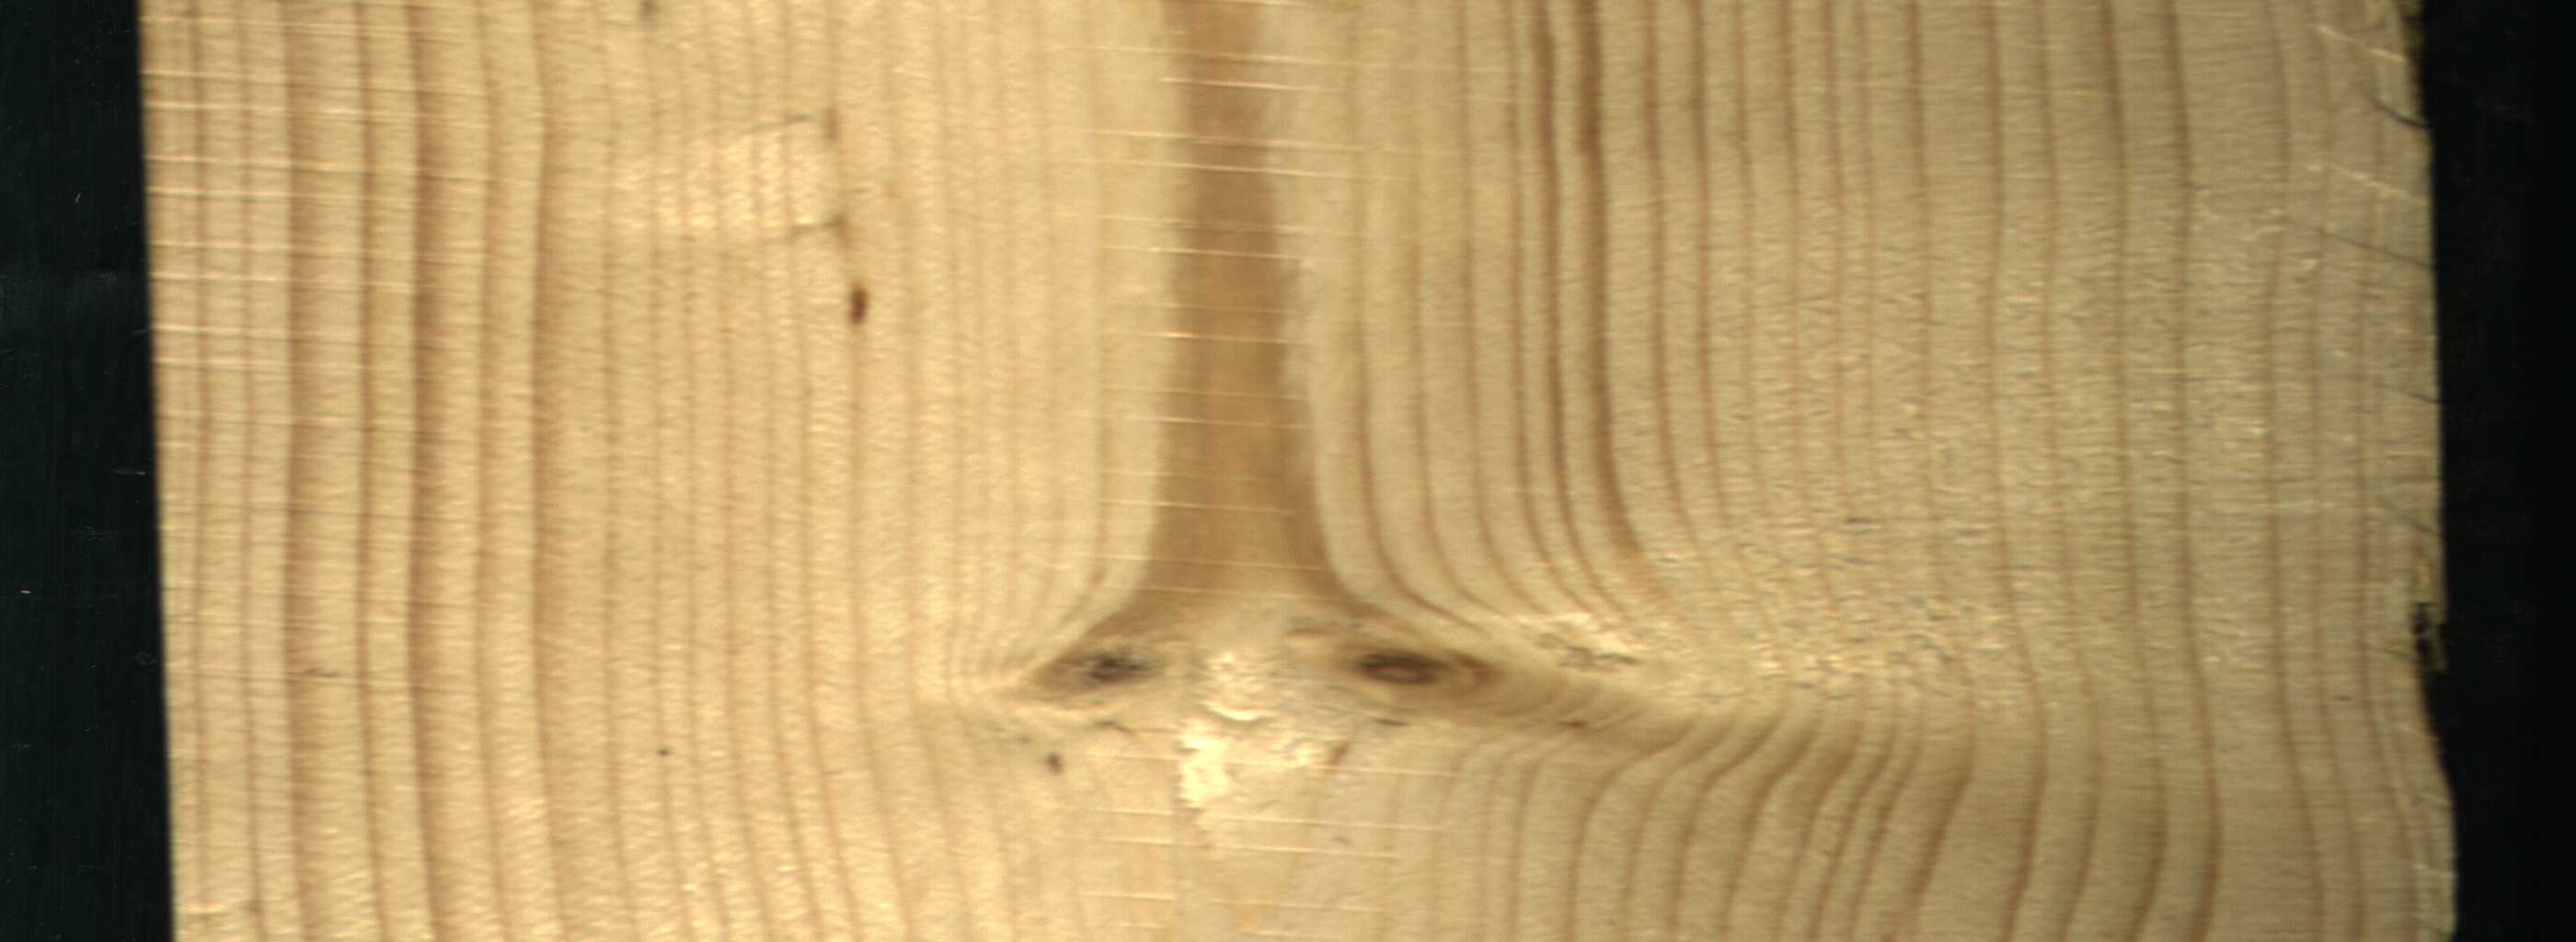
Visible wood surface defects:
Live_Knot
Live_Knot